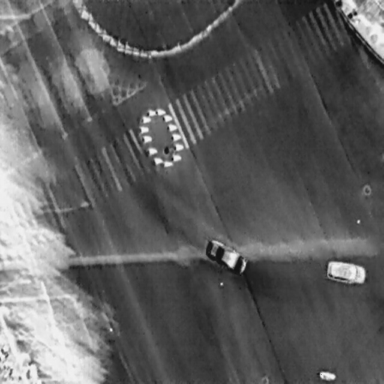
There are three objects shown in the infrared image, including two Cars, and a Bicycle.